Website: bh-photo
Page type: billing-address
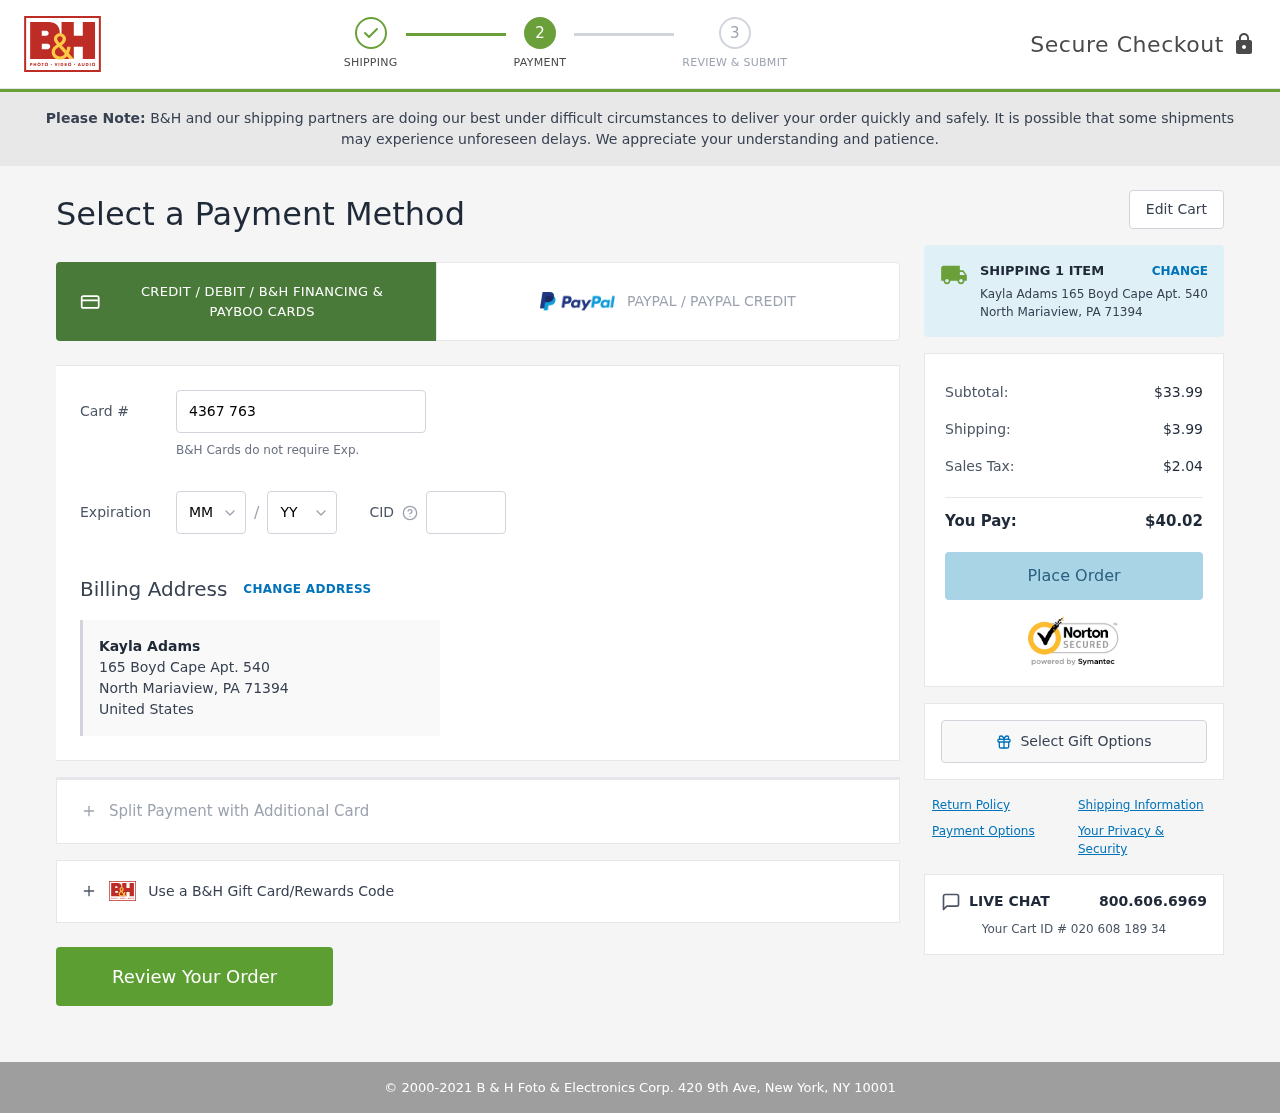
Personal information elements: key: PII_CARD_CVV
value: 878
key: PII_CARD_EXPIRY_MONTH
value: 10
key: PII_CARD_EXPIRY_YEAR
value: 29
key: PII_CARD_NUMBER
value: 4367 7631 4161 2053
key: PII_CITY
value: North Mariaview
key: PII_COUNTRY
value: United States
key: PII_FULLNAME
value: Kayla Adams
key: PII_POSTCODE
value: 71394
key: PII_STATE_ABBR
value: PA
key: PII_STREET
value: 165 Boyd Cape Apt. 540
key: PII_FULLNAME2
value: Kayla Adams
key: PII_STREET2
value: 165 Boyd Cape Apt. 540
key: PII_CITY_STATE_ZIP2
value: North Mariaview, PA
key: PII_POSTCODE2
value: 71394
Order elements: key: ORDER_NUM_ITEMS
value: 1
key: ORDER_SUBTOTAL
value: $33.99
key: ORDER_SHIPPING_COST
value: $3.99
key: ORDER_TAX
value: $2.04
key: ORDER_TOTAL
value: $40.02
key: ORDER_ID
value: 020 608 189 34